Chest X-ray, AP view. Patient: 45 years old, sex F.
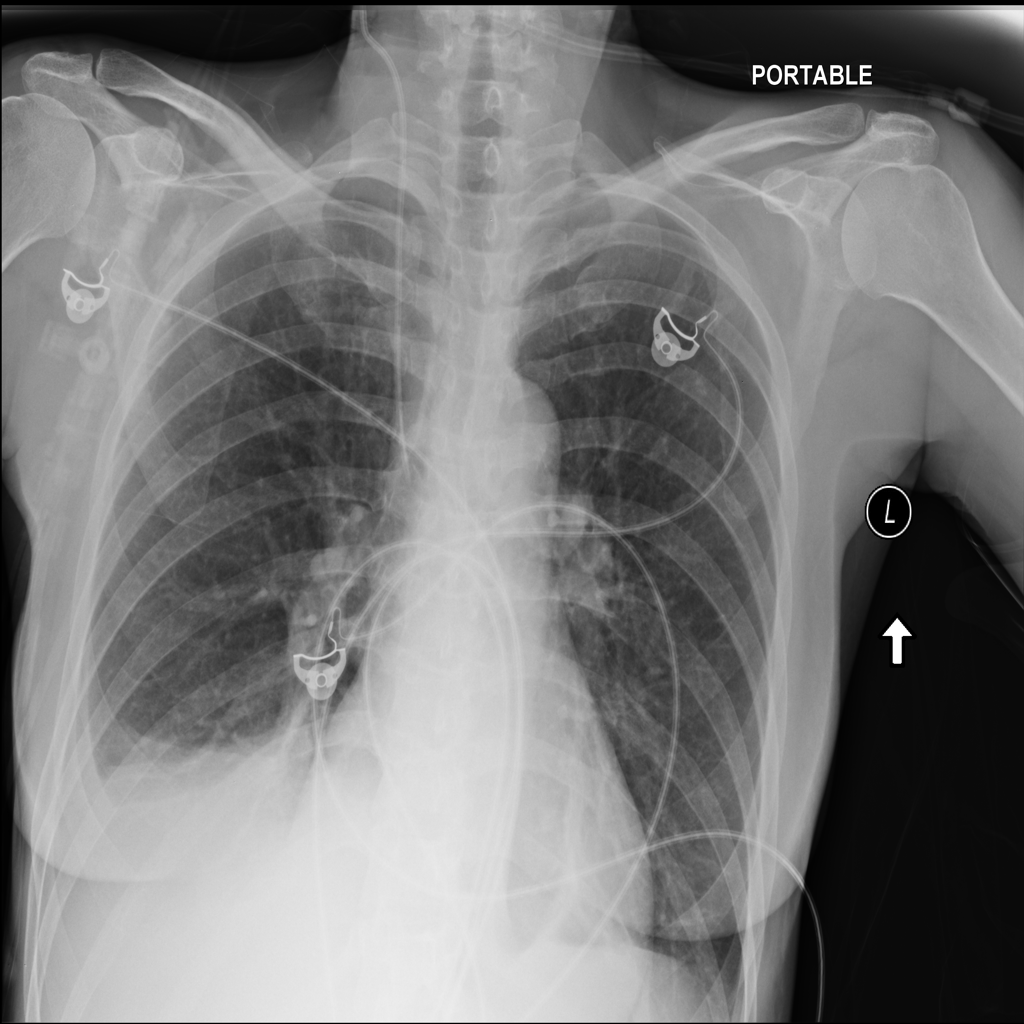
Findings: Effusion